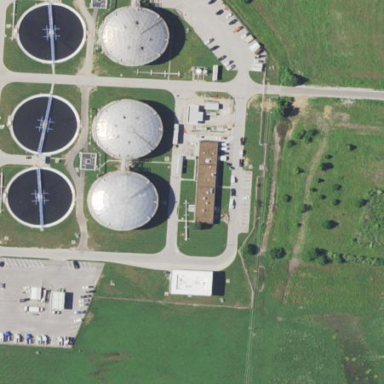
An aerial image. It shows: Wastewater plant.